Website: bh-photo
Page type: address-validator
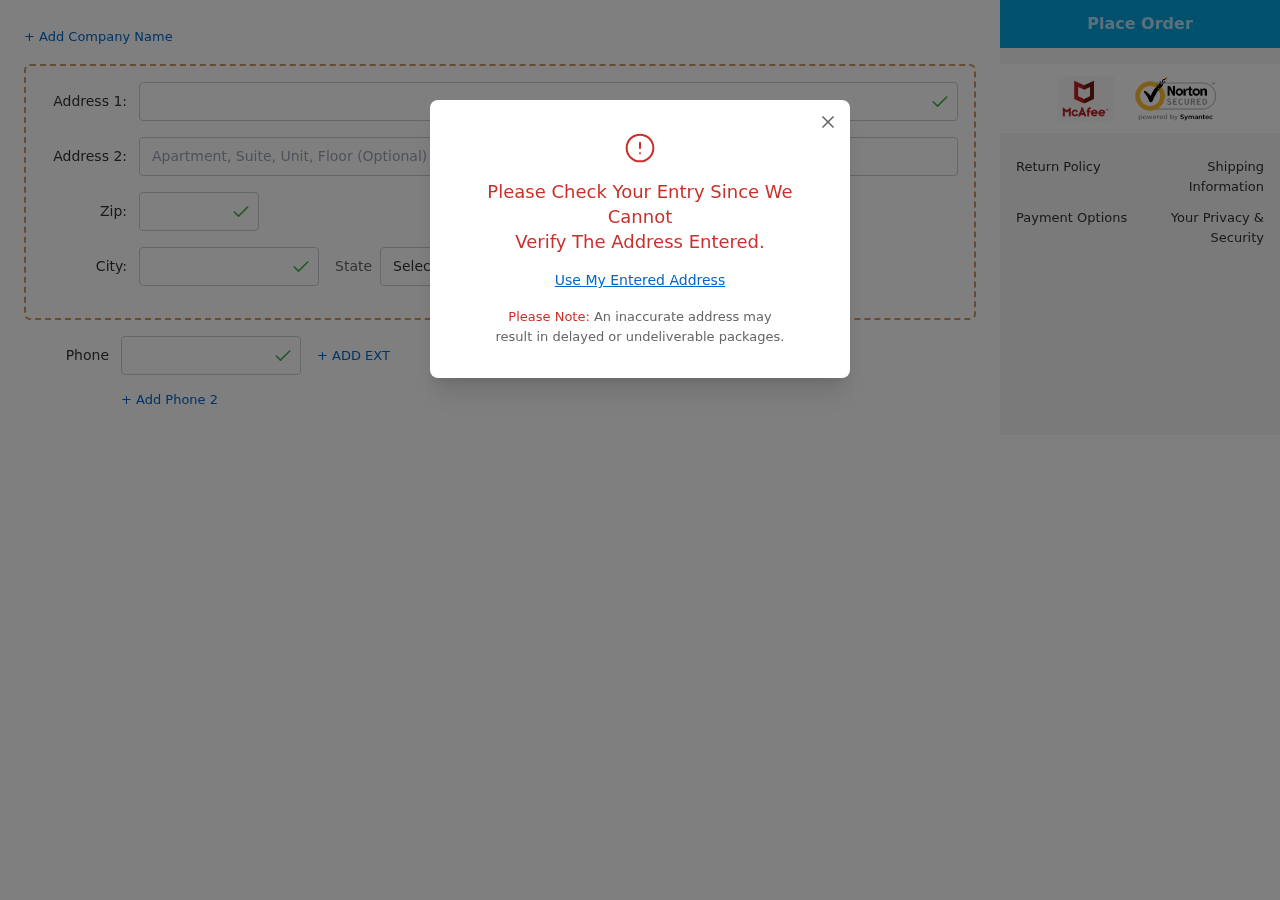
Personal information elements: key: PII_CITY
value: Barbarabury
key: PII_PHONE
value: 9338172517
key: PII_POSTCODE
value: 97653
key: PII_STATE_ABBR
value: ID
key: PII_STREET
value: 449 Mullen Neck Suite 114
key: PII_STREET2
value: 0892 Priscilla Crossroad